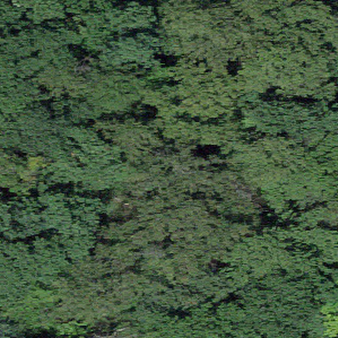
Label: other